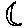
Label: moon